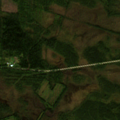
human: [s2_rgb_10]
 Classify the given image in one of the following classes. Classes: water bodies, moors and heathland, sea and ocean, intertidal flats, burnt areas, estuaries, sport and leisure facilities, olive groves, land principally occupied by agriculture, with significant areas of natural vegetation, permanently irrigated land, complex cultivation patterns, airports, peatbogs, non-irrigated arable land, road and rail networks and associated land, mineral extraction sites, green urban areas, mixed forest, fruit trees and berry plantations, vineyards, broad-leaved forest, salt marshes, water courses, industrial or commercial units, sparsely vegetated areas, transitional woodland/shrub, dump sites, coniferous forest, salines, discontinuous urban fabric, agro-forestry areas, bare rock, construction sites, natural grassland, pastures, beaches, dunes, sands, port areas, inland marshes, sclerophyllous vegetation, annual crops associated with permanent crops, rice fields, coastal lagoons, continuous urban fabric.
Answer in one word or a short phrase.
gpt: coniferous forest, transitional woodland/shrub, peatbogs